Question:
I have a HTML page where i have div to show help as shown in image above at bottom.
I also have combo box (select input) which is comming on top of this help div in IE 6.
For other browser and and IE6+ versions, it is working fine.
Is there any CSS hack for this issue for IE 6?
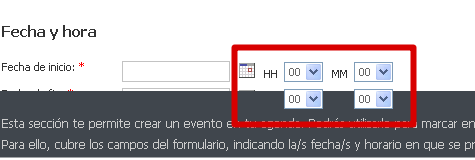
Answer: This is a very famous and old bug with IE6. What you need to do is to have an 'iframe' before the 'div'. This bug is quite well documented. It happens because in IE6 'select' boxes were ActiveX controls and were meant to be above all the elements of the page. 'iframe' is also an ActiveX control and can be set above the 'select' box. You can read up about the hack on this website <URL>.
I am pretty sure a similar question has been asked around on SO as well but I couldn't find it.